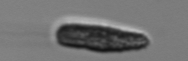
Label: Pseudochattonella_farcimen